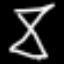
Label: hourglass